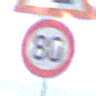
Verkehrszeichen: Geschwindigkeit80
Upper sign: UnebeneFahrbahn
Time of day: MorningAfternoon
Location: Outdoor (Urban)
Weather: Clear
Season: NotSpecified
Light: Natural